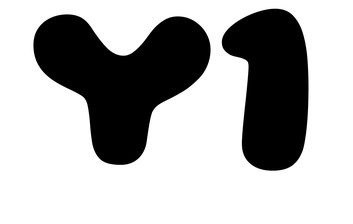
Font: Gluten_ExtraBold